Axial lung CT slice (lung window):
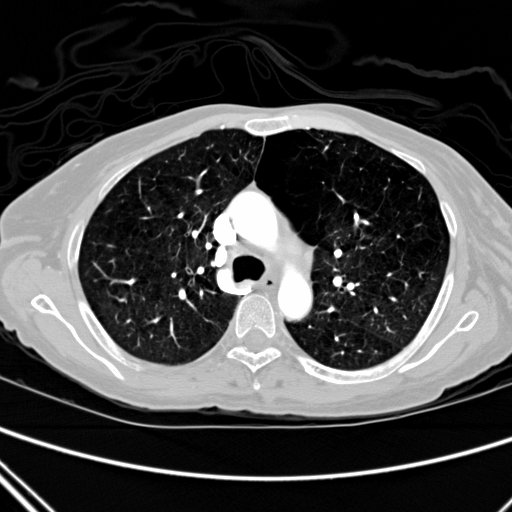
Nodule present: no